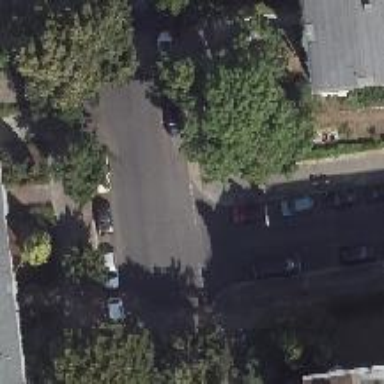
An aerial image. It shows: Residential road with parallel on-street parking lanes. The road has asphalt surface and separate sidewalk.